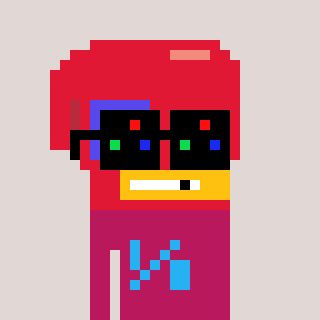
a pixel art character with square black sunglasses, a boxing glove-shaped head and a darkpink-colored body on a warm background